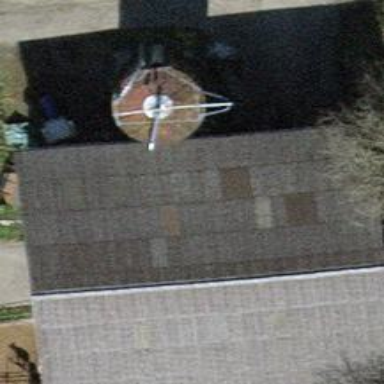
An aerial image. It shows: Gabled roof on farm auxiliary building.